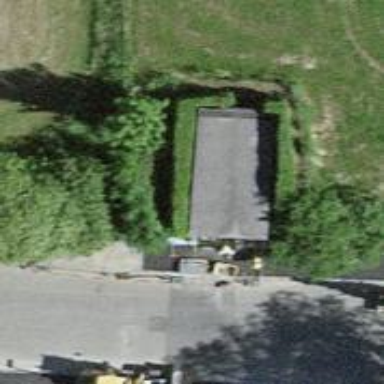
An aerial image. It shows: Power substation.